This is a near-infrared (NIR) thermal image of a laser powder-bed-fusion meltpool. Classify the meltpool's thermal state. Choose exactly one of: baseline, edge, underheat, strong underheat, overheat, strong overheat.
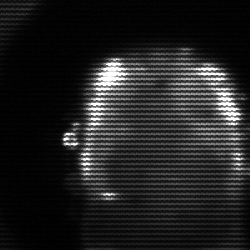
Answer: baseline